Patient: sex M, age 46
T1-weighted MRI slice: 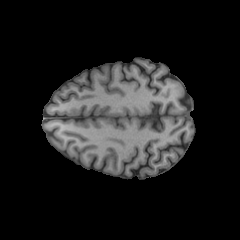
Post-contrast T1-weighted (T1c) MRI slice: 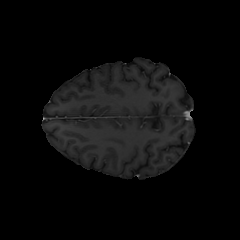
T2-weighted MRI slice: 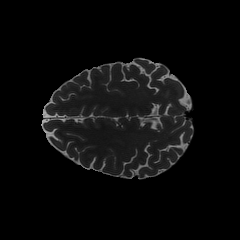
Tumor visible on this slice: no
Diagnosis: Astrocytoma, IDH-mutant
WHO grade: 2